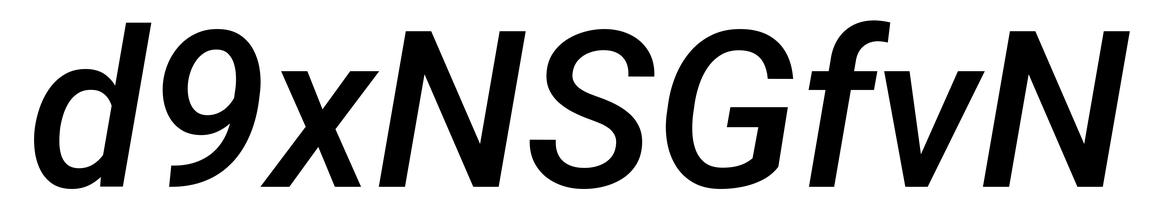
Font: Roboto-Italic_Medium_Italic